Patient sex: F
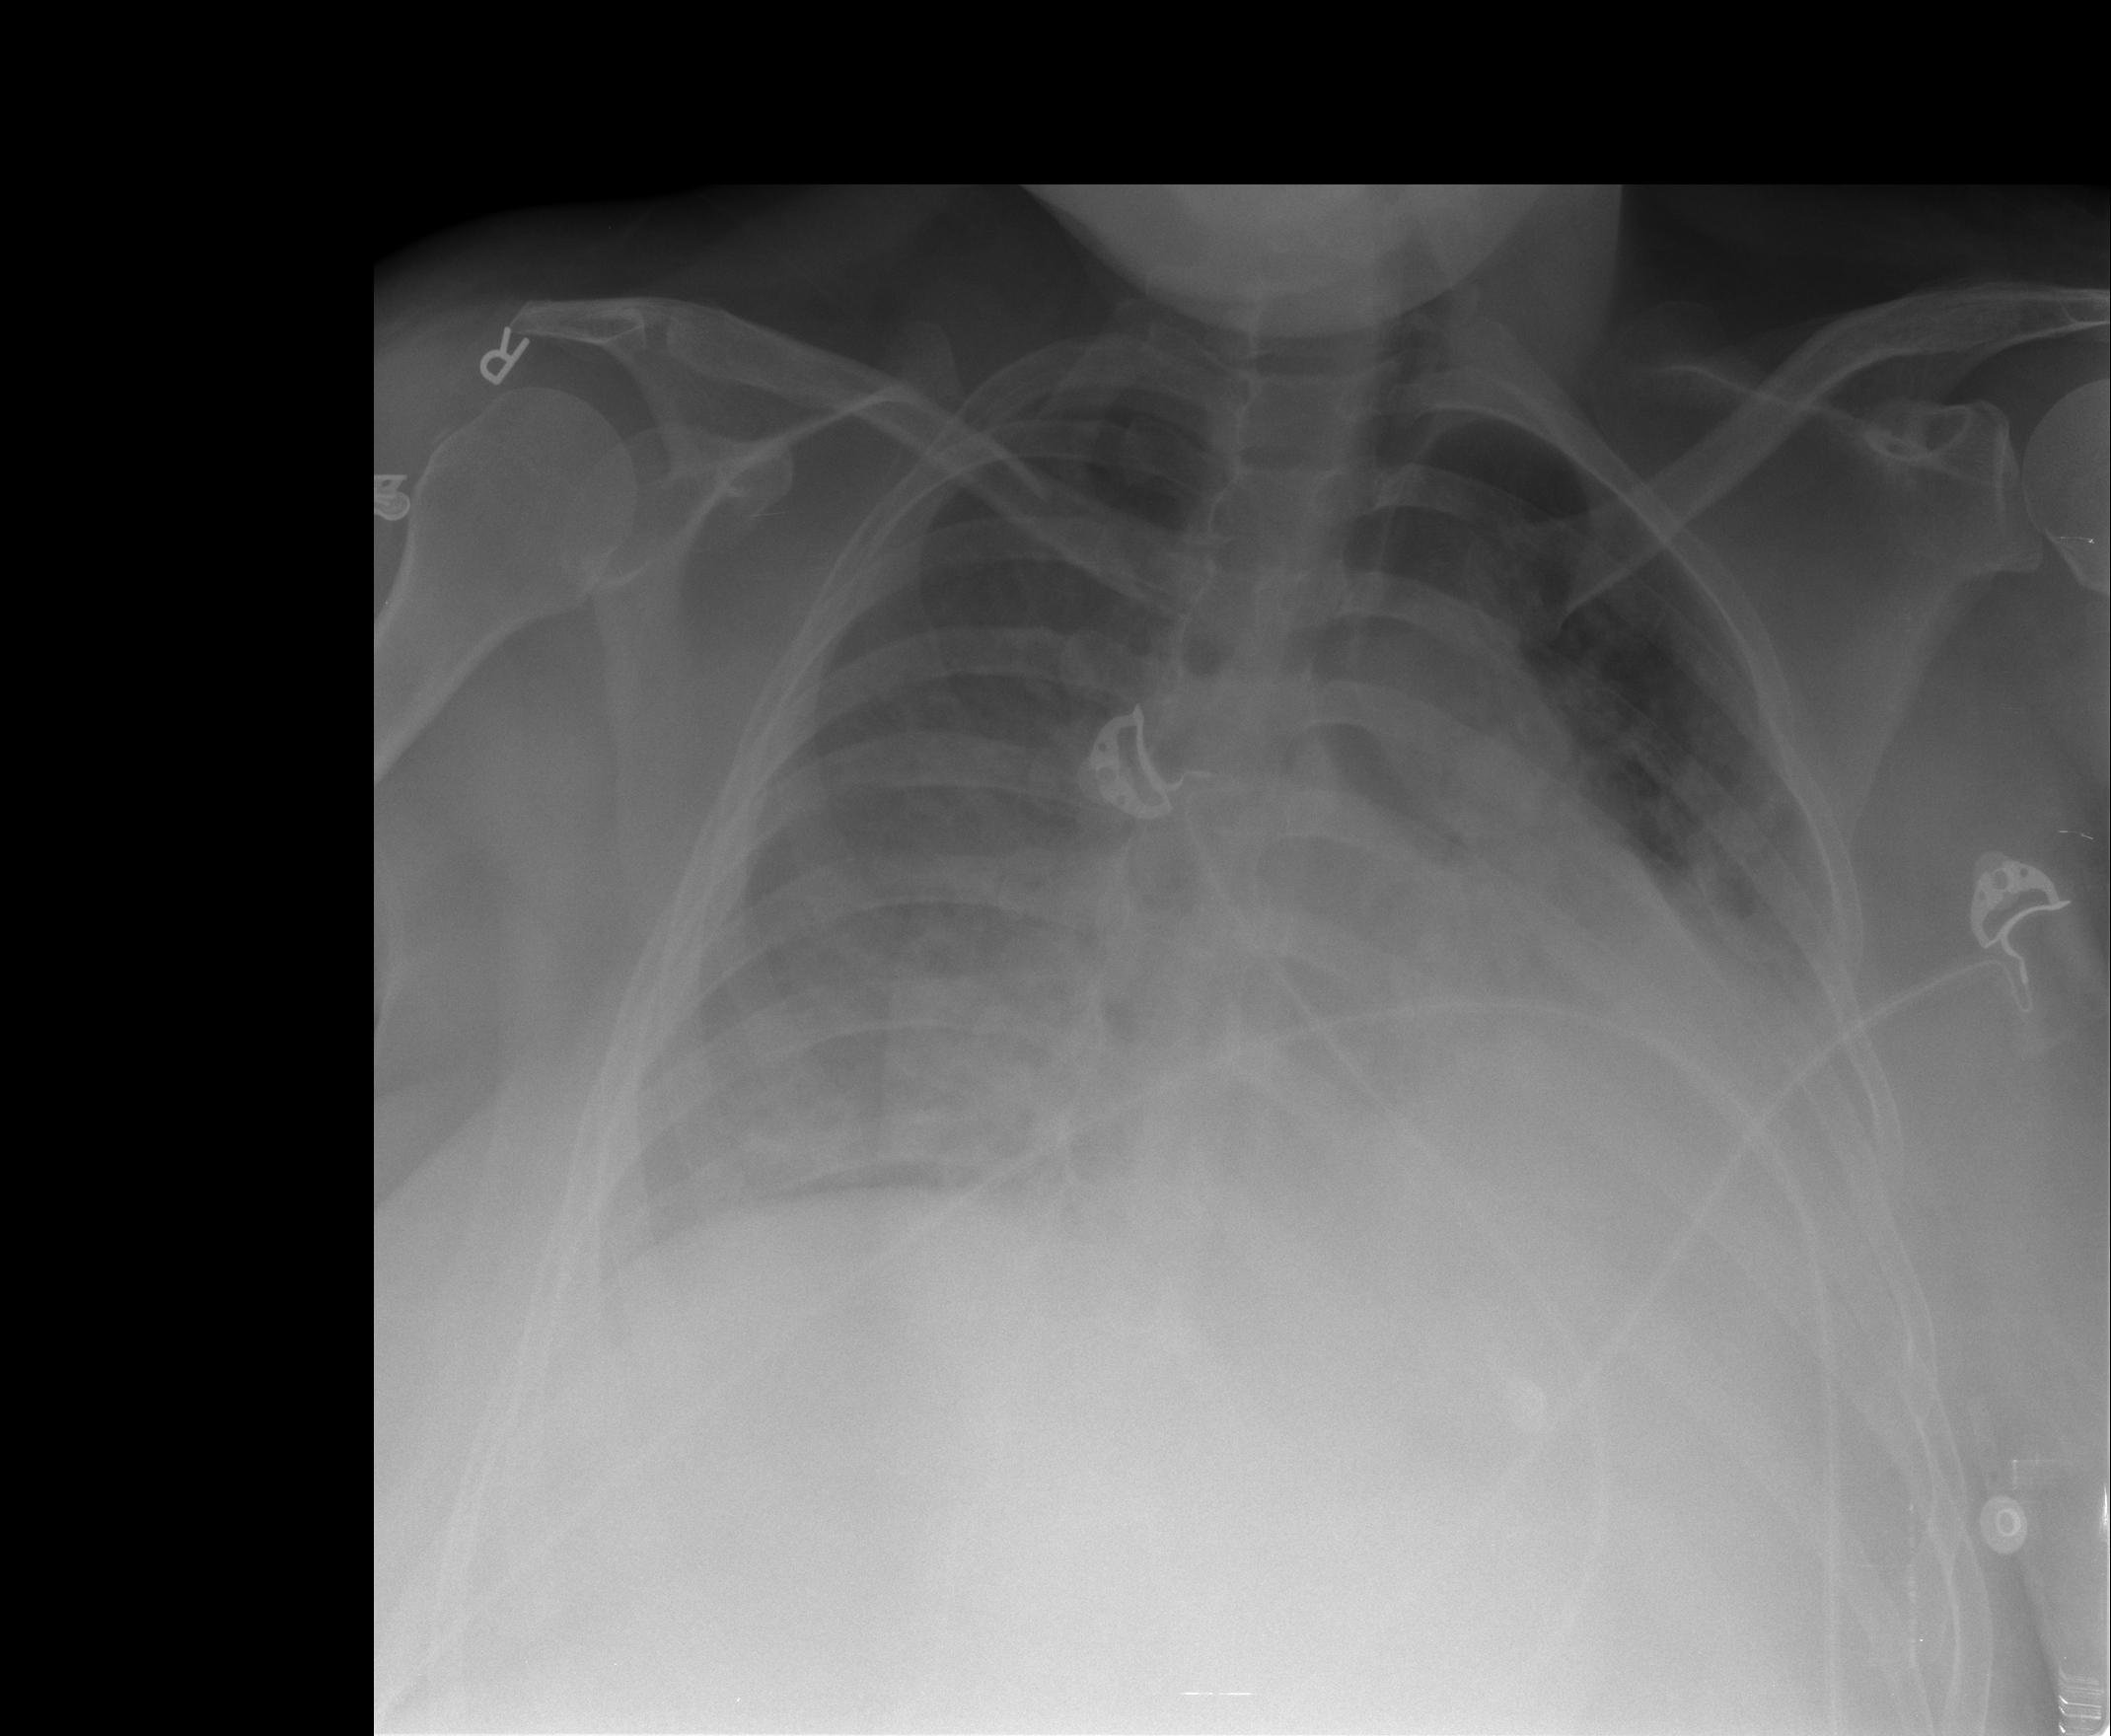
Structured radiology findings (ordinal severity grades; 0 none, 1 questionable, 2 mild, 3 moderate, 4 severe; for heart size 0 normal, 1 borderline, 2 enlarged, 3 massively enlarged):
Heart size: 2
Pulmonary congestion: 2
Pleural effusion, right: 2
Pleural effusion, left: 2
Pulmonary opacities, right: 2
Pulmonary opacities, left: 2
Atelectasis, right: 2
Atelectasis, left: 2